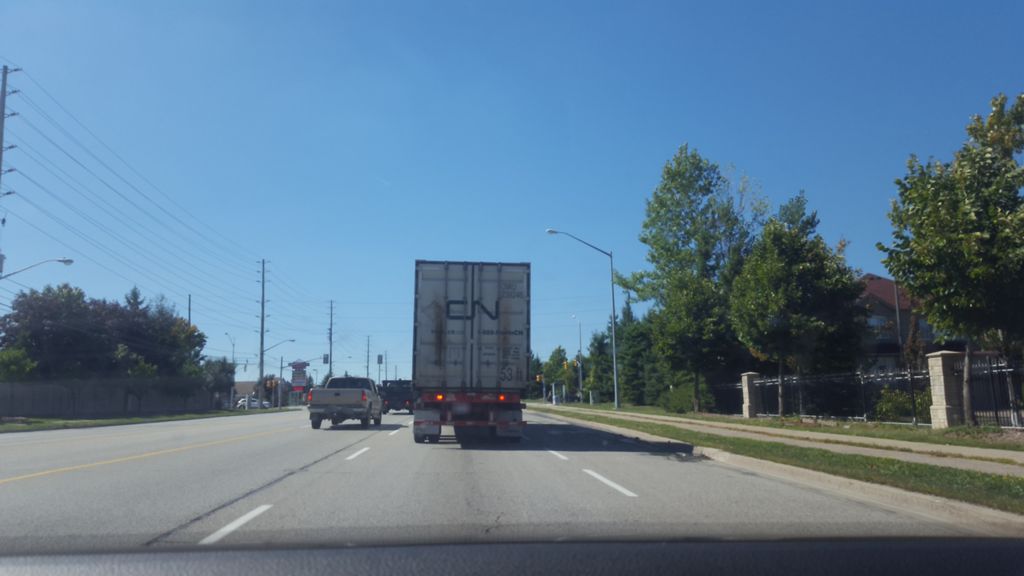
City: toronto